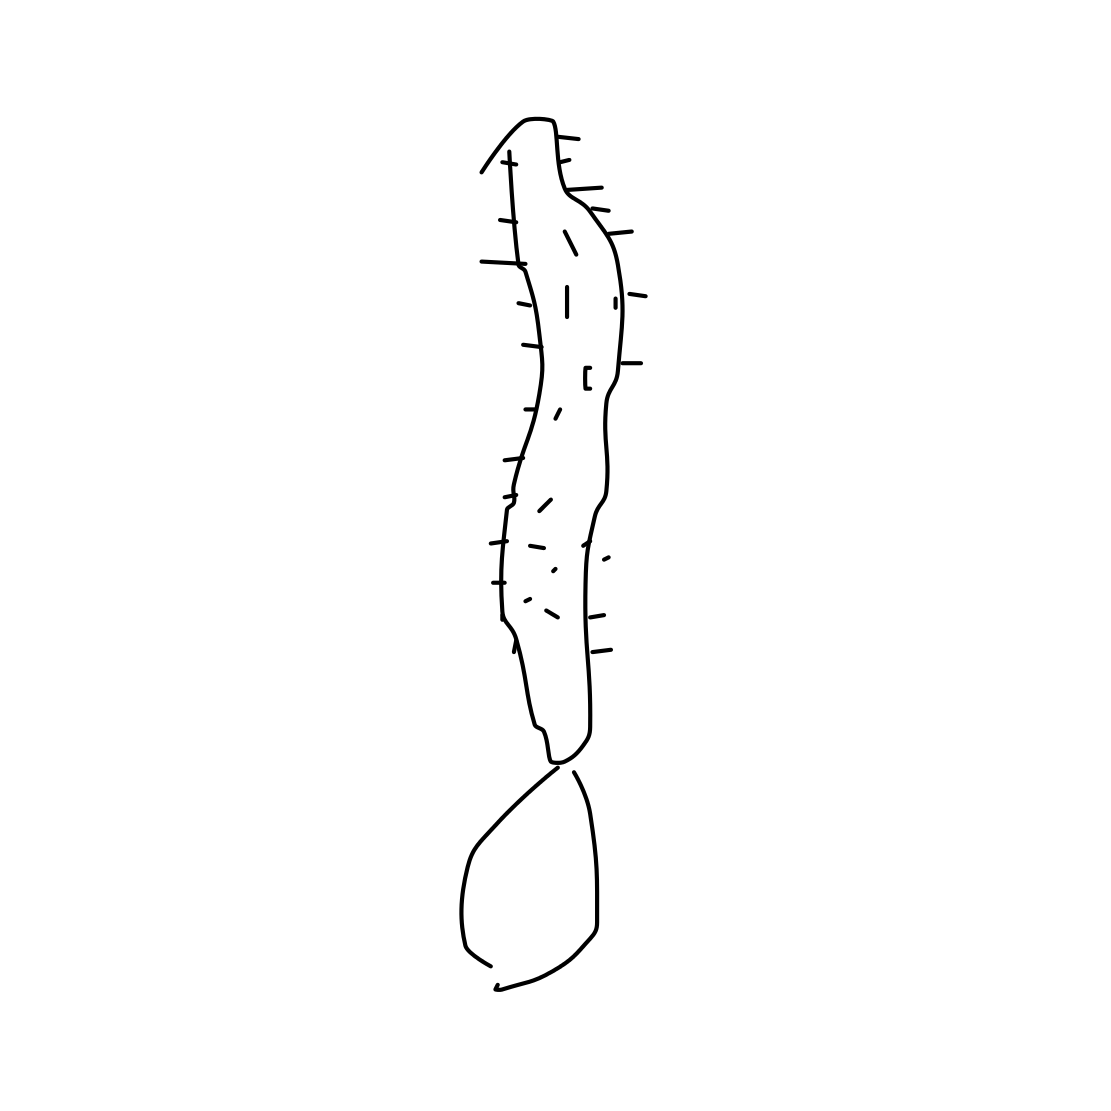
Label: cactus